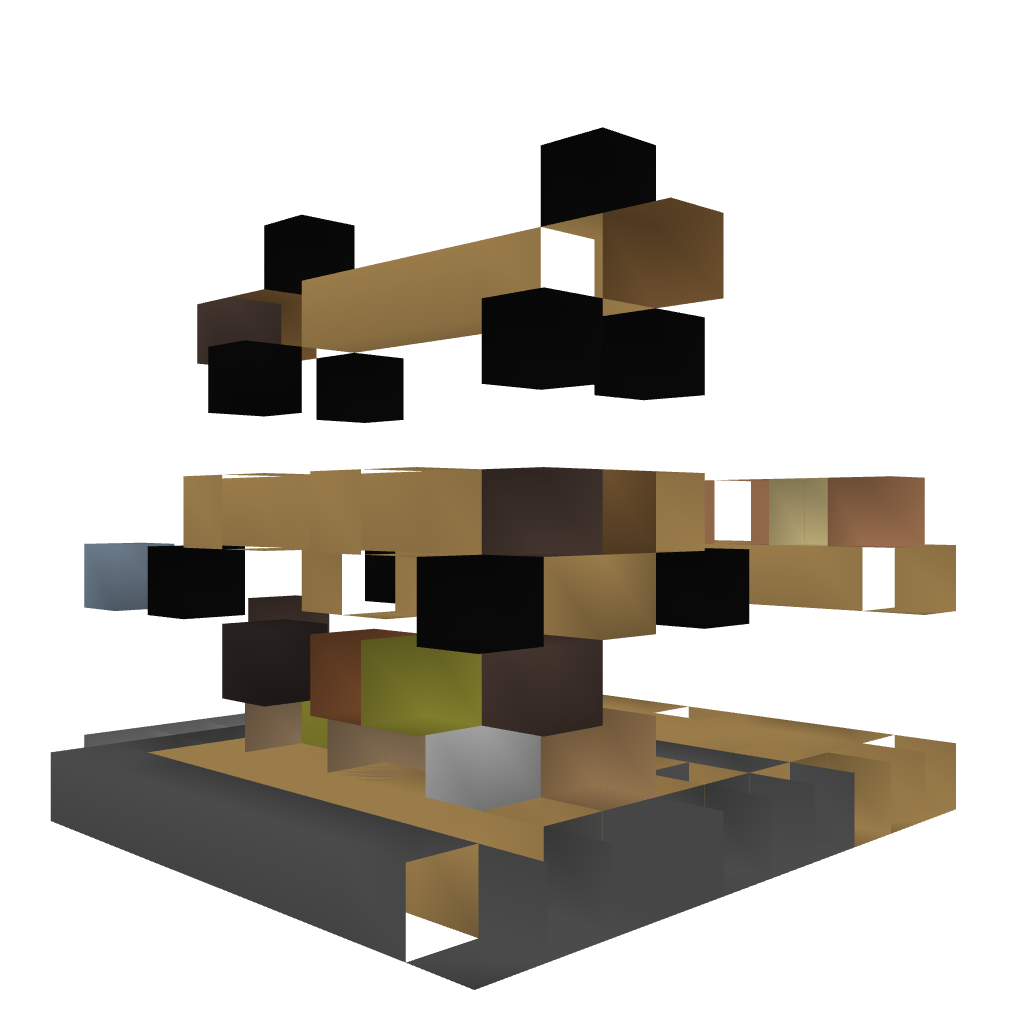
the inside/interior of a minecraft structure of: Hardware Store